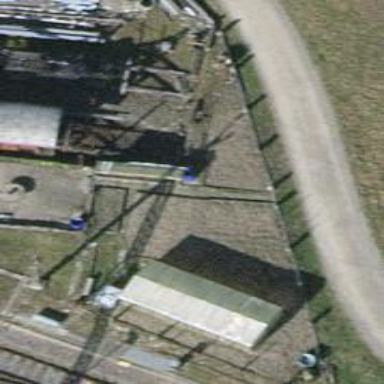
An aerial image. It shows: Preserved railway siding.